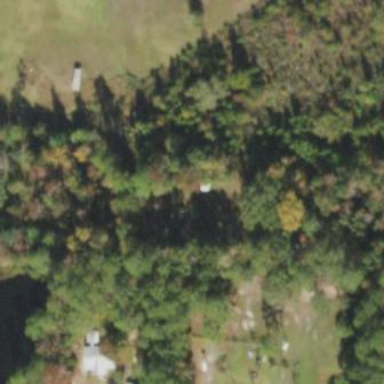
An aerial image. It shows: Mixed leaf woodland.